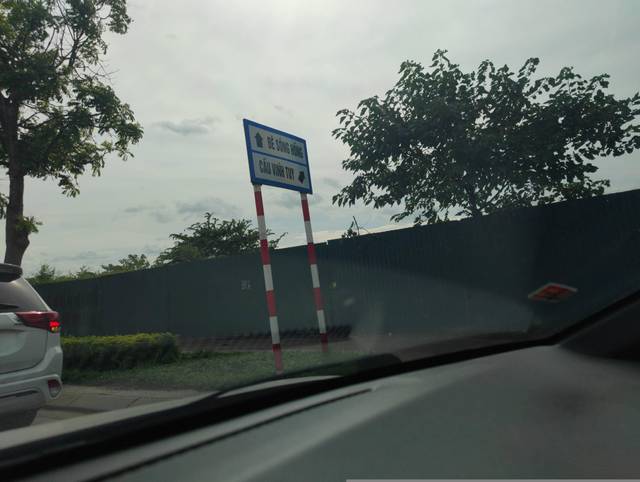
Region: Vietnam
Coordinates: 21.023, 105.906